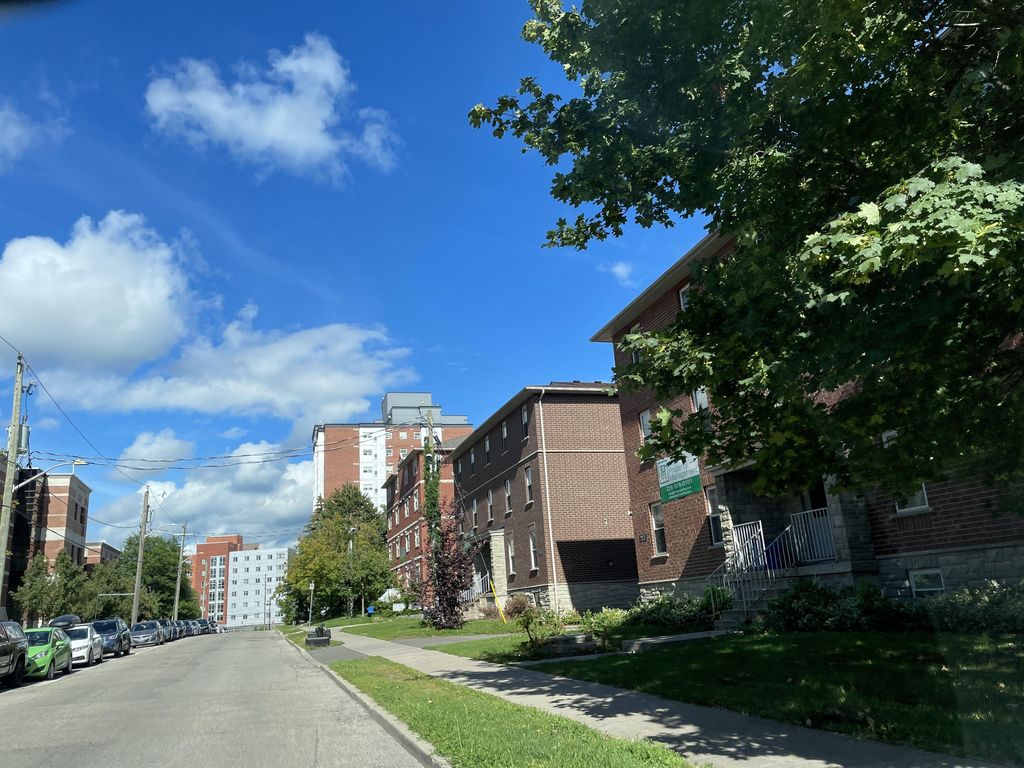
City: kitchener-waterloo